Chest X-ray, AP view. Patient: 53 years old, sex M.
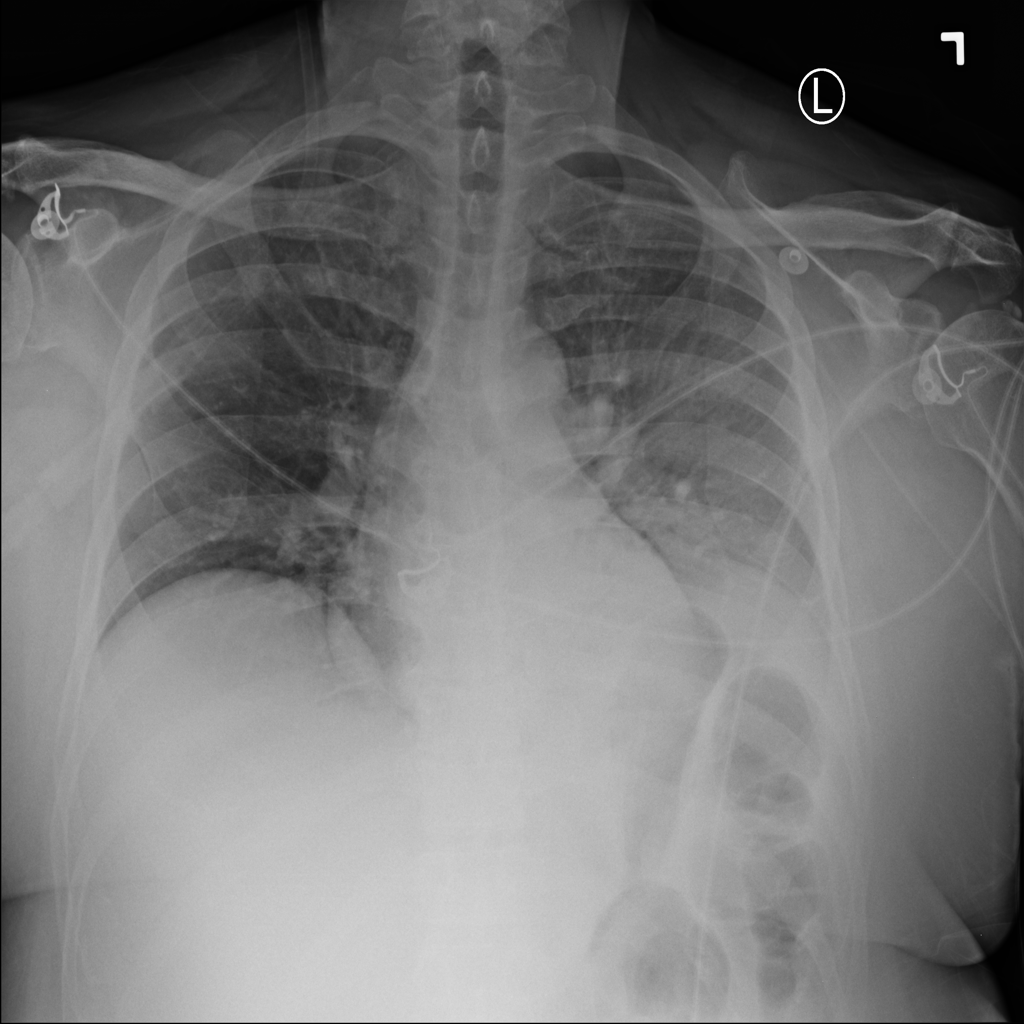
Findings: No Finding